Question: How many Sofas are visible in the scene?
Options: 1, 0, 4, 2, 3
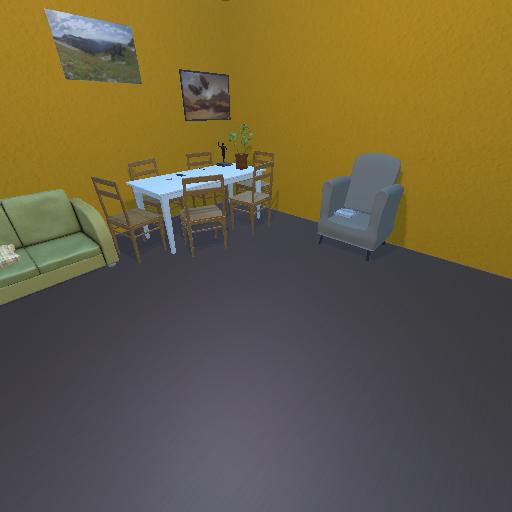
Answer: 1